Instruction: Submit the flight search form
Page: home
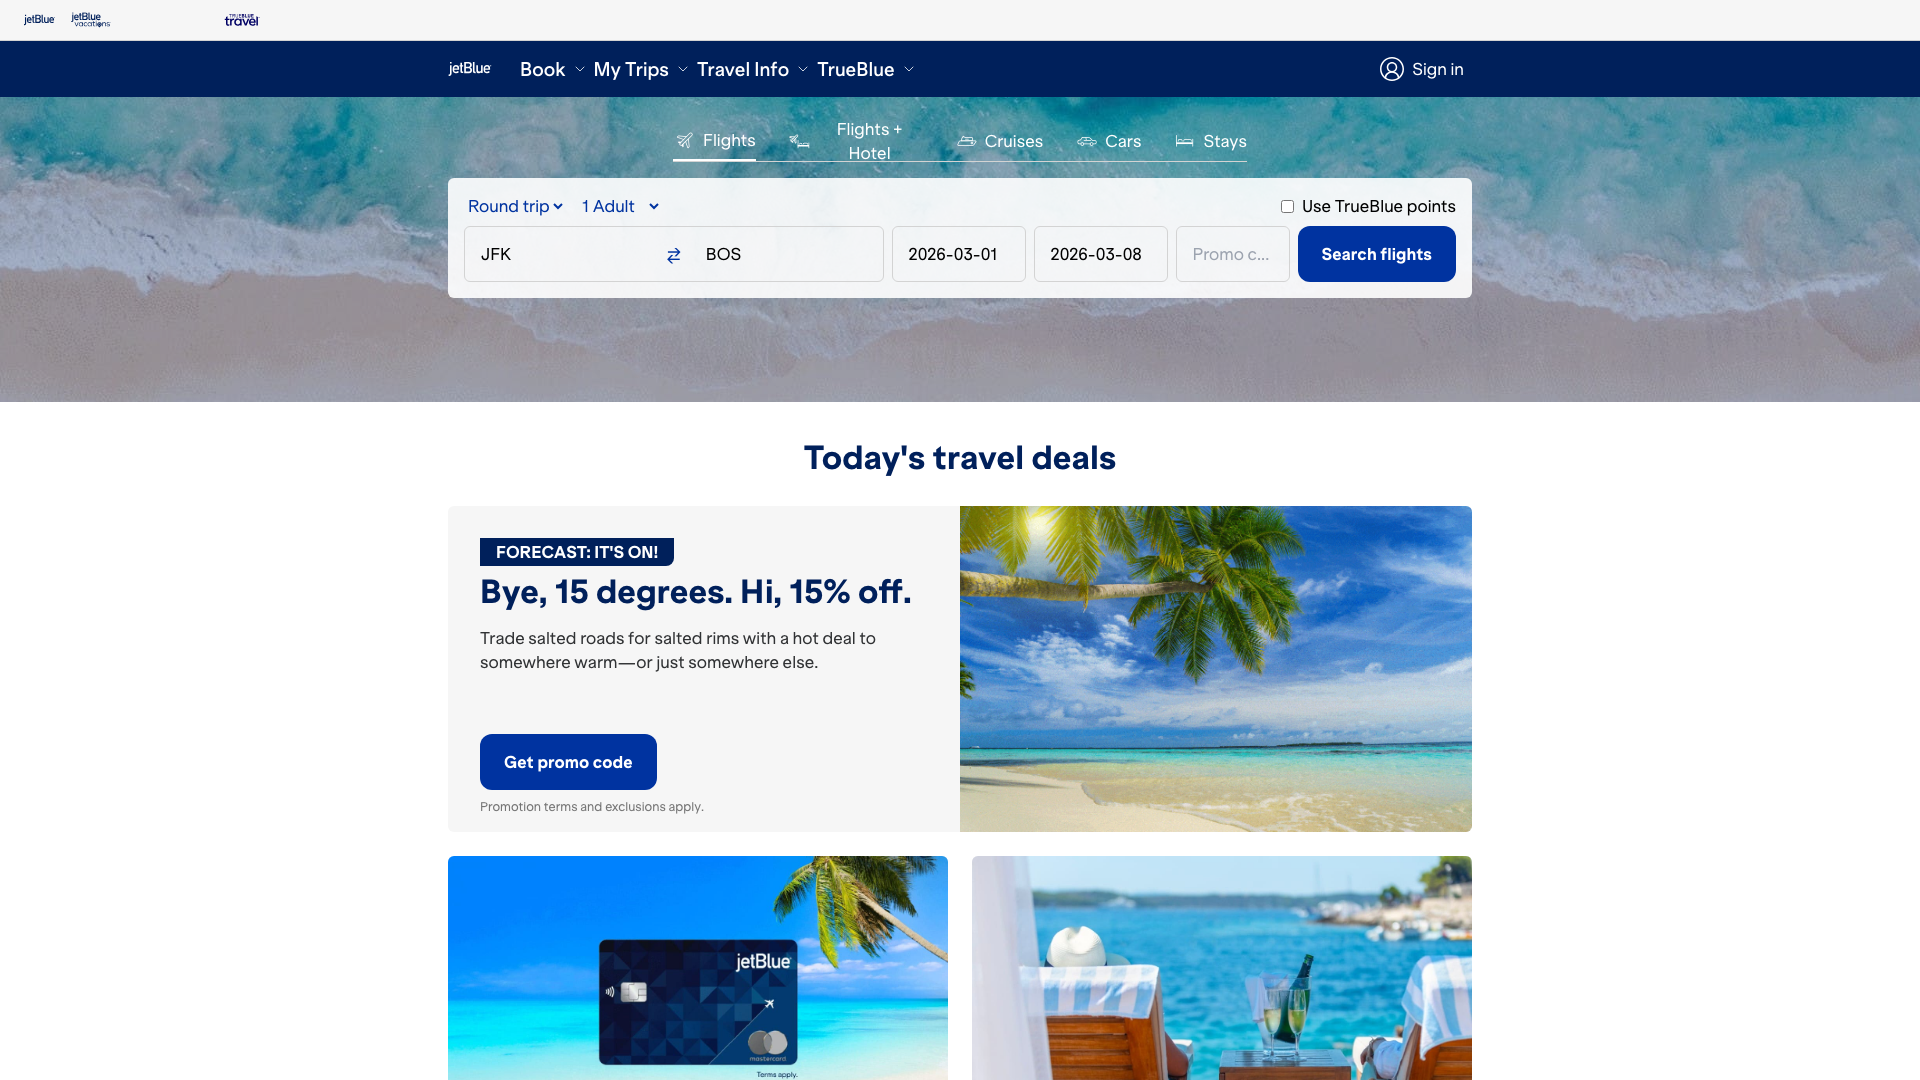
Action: click